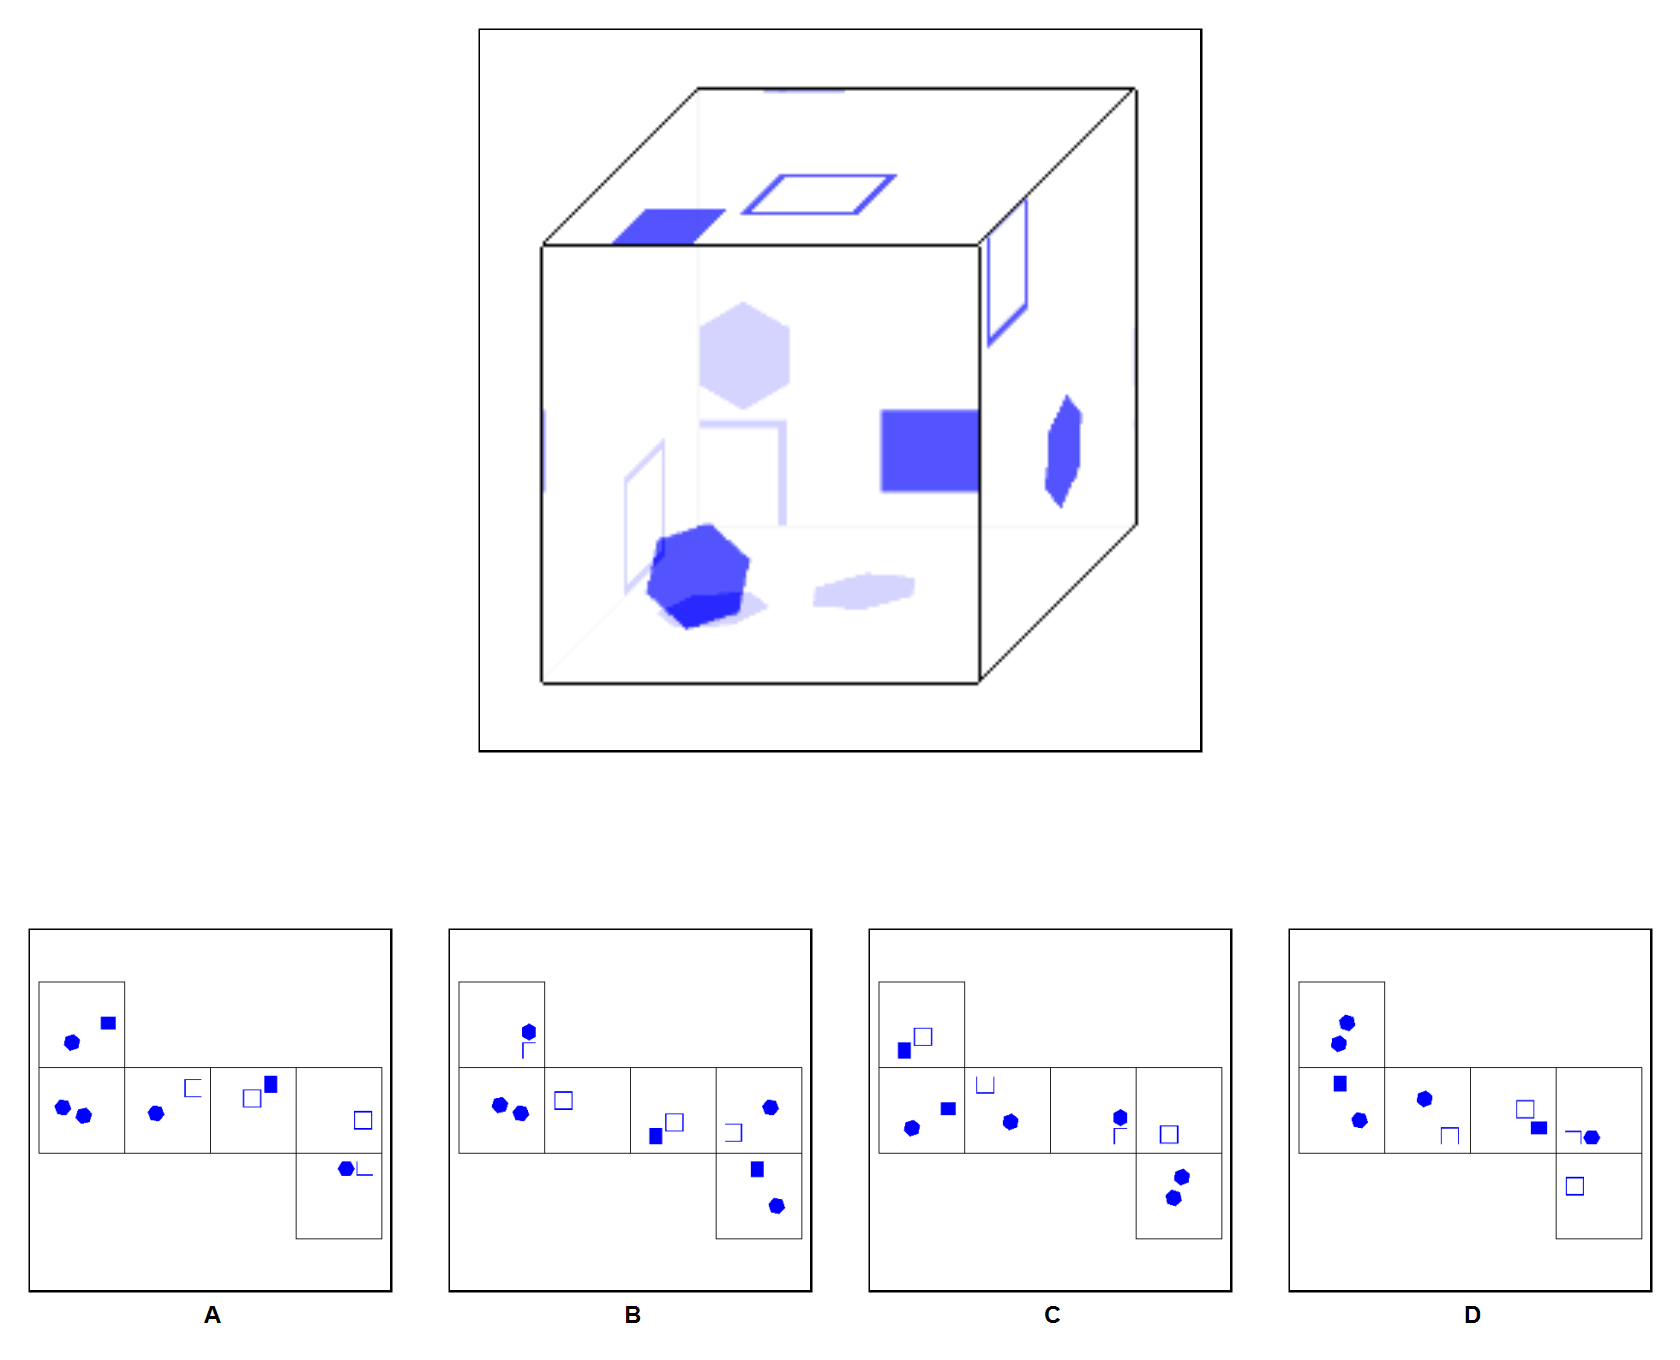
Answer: D